Field crop: maize
Growth stage: 2
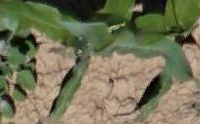
Species: maize